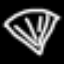
Label: diamond